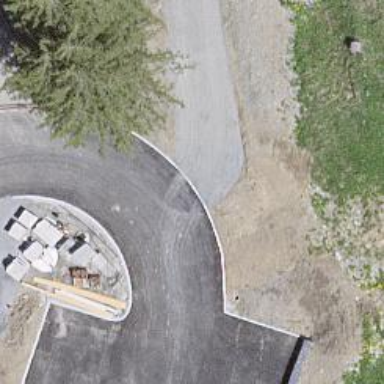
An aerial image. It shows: Paved parking aisle designated as service road.